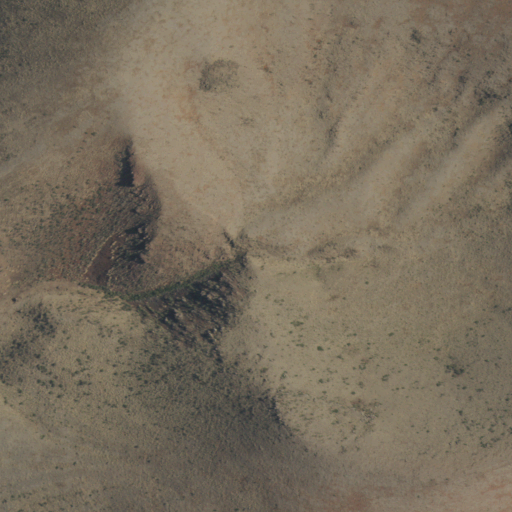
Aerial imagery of crater(s) in New Mexico named Horseshoe Crater containing shrub, evergreen forest, deciduous forest, and grassland